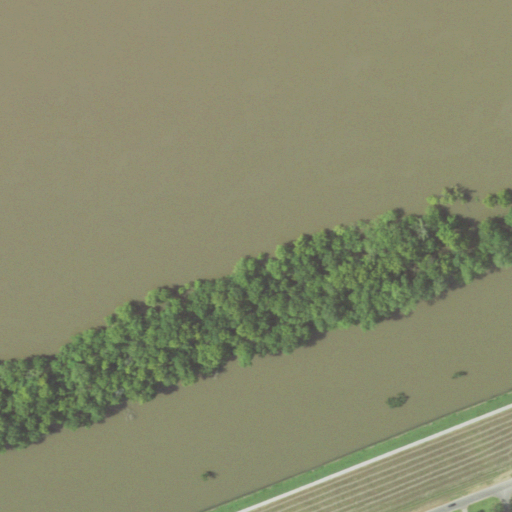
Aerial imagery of levee in Louisiana named Red Store Landing Revetment containing open water, woody wetlands, deciduous forest, low intensity development, open development, mixed forest, pasture, herbaceous wetlands, and medium intensity development